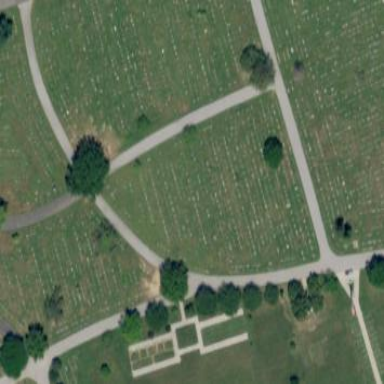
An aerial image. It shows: Sector in the cemetery.